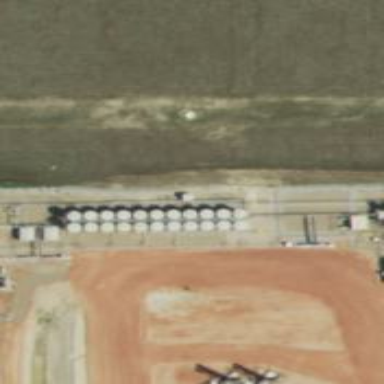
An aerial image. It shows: Storage tank with man-made structure.